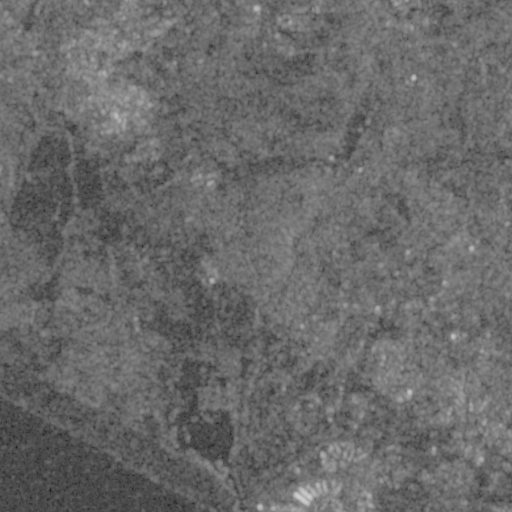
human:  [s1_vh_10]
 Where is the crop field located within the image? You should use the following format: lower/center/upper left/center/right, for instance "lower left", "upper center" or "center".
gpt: The crop field is located in the lower right of the image.
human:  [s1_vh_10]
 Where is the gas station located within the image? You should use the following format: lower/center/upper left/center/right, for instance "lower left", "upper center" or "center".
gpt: The gas station is located in the upper left of the image.
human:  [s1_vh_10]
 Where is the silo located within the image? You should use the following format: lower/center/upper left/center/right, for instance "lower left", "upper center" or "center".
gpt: The silo is located in the center of the image.
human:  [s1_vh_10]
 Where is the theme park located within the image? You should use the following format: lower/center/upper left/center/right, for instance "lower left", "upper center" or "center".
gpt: The theme park is located in the upper right of the image.
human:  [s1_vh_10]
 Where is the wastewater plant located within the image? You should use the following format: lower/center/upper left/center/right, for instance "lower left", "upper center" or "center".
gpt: The wastewater plant is located in the upper right of the image.
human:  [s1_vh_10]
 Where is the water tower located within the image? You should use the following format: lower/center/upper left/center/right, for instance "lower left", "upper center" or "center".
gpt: The water tower is located in the upper left of the image.
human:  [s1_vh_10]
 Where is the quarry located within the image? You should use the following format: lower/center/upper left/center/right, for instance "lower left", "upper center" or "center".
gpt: There is no quarry in the image.

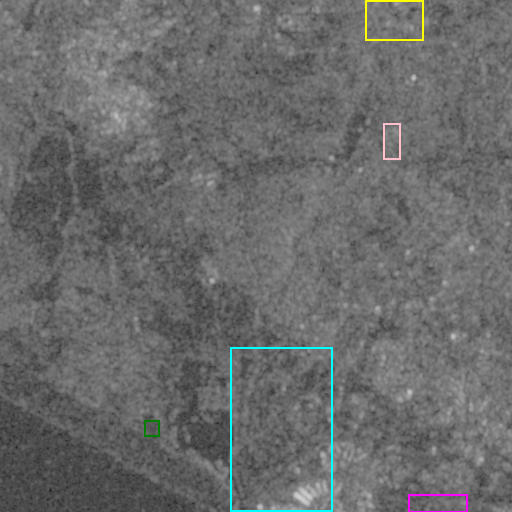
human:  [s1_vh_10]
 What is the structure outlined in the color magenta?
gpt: The structure outlined in magenta is a crop field.
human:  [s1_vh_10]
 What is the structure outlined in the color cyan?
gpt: The structure outlined in cyan is a park.
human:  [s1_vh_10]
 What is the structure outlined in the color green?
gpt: The structure outlined in green is a parking lot.
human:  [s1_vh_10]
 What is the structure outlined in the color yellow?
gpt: The structure outlined in yellow is a theme park.
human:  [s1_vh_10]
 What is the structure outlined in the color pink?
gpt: The structure outlined in pink is a wastewater plant.
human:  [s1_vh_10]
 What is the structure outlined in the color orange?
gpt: There is no orange outline.